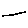
Label: line